Interaction volume radius: 5 \u00c5
Interaction volume height: 50 \u00c5
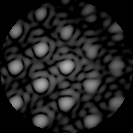
Disorder parameter: 0.1197